Question: I want to get values from user control
I tried but loop comes out
Code:
.aspx
'''
<asp:Repeater ID="rpt1" runat="server">
<ItemTemplate>
</ItemTemplate>
</asp:Repeater>
<asp:Button ID="btnSaveVisa" Text="Save" runat="server" OnClick="btnSaveVisa_Click" />
'''
AddVisaUserControl.ascx
'''
<%@ Control Language="C#" AutoEventWireup="true" CodeBehind="AddVisaControl.ascx.cs" EnableViewState="false" Inherits="Pyramid.AddVisaControl" %>
<div id="divreg" runat="server">
<table id="tbl" runat="server">
<tr>
<td>
<asp:Label ID="lbl2" runat="server"></asp:Label>
</td>
</tr>
<tr>
<td> Visa Number:</td>
<td><asp:TextBox ID="txtUser" Width="160px" runat="server"/></td>
<td> Country Name:</td>
<td><asp:DropDownList ID="dropCountry" Width="165px" runat="server"></asp:DropDownList></td>
</tr>
<tr>
<td> Type of Visa:</td>
<td><asp:DropDownList ID="dropVisa" Width="165px" runat="server"></asp:DropDownList></td>
<td> Type of Entry:</td>
<td><asp:DropDownList ID="dropEntry" Width="165px" runat="server"></asp:DropDownList></td>
</tr>
<tr>
<td> Expiry Date</td>
<td>
</td>
</tr>
</table>
</div>
'''
.aspx.cs
'''
public void generateControls()
{
for (int i = 0; i < int.Parse(ViewState["ControlCount"].ToString()); i++)
{
Label lbl = new Label();
string count = Convert.ToString(i + 1);
lbl.Text = "Visa" + count;
rpt1.Controls.Add(lbl);
rpt1.Controls.Add(LoadControl("VisaUserControl.ascx"));
rpt1.Controls.Add(new LiteralControl("<BR>"));
}
}
protected void btnAddVisa_Click(object sender, EventArgs e)
{
ViewState["ControlCount"] = int.Parse(ViewState["ControlCount"].ToString()) + 1;
generateControls();
}
'''
//Here is the problem when I read the values from control the loop comes out
'''
private void saveData()
{
for (int i = 0; i < this.rpt1.Controls.Count; i++)
{
if (this.rpt1.Controls[i] is TextBox)
{
TextBox txtserial = (TextBox)this.rpt1.Controls[i];
string value = txtserial.Text;
}
}
}
protected void btnSaveVisa_Click(object sender, EventArgs e)
{
saveData();
}
'''

Any ideas? Thanks in advance
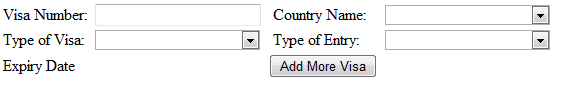
Answer: '''
public List<string> NoOfControls
{
get
{
return ViewState["NoOfControls"] == null ? new List<string>() : (List<string>)ViewState["NoOfControls"];
}
set
{
ViewState["NoOfControls"] = value;
}
}
protected override void LoadViewState(object savedState)
{
base.LoadViewState(savedState);
GenerateControls();
}
private void GenerateControls()
{
foreach (string i in NoOfControls)
{
var ctrl = (AddVisaUserControl)LoadControl(@"AddVisaUserControl.ascx");
ctrl.ID = i;
this.AddVisaPlaceHolder.Controls.Add(ctrl); // Add in placeholder
}
}
//Adding controls to Place Holder
protected void AddButton_Click(object sender, EventArgs e)
{
List<string> temp = null;
var uc = (AddVisaUserControl)this.LoadControl(@"AddVisaUserControl.ascx");
string id = Guid.NewGuid().ToString();
uc.ID = id;
temp = NoOfControls;
temp.Add(id);
NoOfControls = temp;
AddVisaPlaceHolder.Controls.Add(uc);
}
//Save
protected void Save_Click(object sender, EventArgs e)
{
foreach (var control in AddVisaPlaceHolder.Controls)
{
var usercontrol = control as AddVisaUserControl;
//you can access properties from usercontrol
//Implement save logic here
}
}
'''